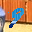
Label: 9